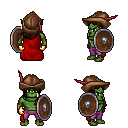
a pixel art fantasy rpg character, male body template, orc, green skin, red cape, magenta pants, brown left-swept hairstyle, leather cap, gold gloves, shield, four views (front, back, left, right), 2x2 character sprite sheet, small pixel art, hard edges, no anti-aliasing